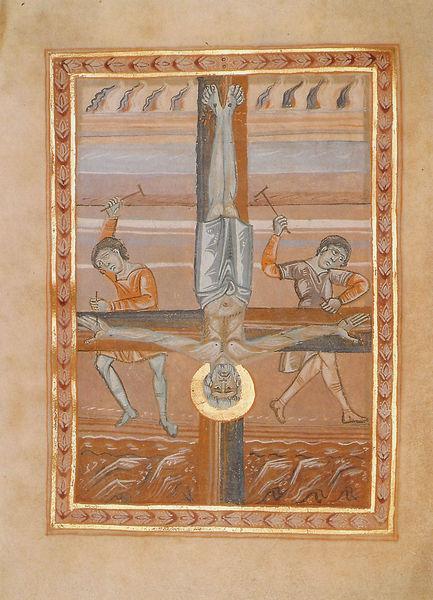
Titel: Sakramentar
Standort: Herkunftsort: Mainz (EU - D - RP)
Institution: Mainz, Dom- und Diözesanmuseum
Schlagwörter: malerei, bibel, rahmen, tod, bild, gold, papier, nägel, lendentuch, buch, kreuz, druck, strafe, heiligenschein, jesus, kreuzigung, hammer, schmerz, heilige, petrus, ikone, aureole, heiligenbild, kopfüber, buchmaleri, auf dem kkopf